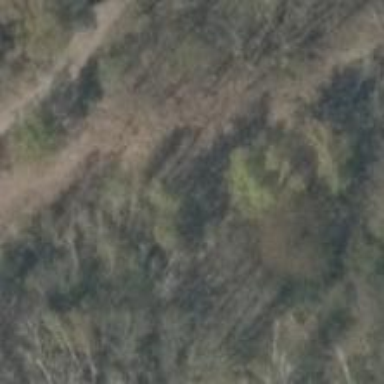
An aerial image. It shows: Abandoned railway.